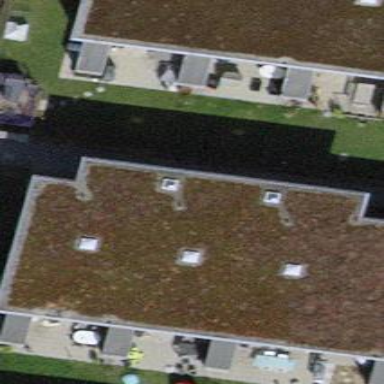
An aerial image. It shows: Flat-roofed building.